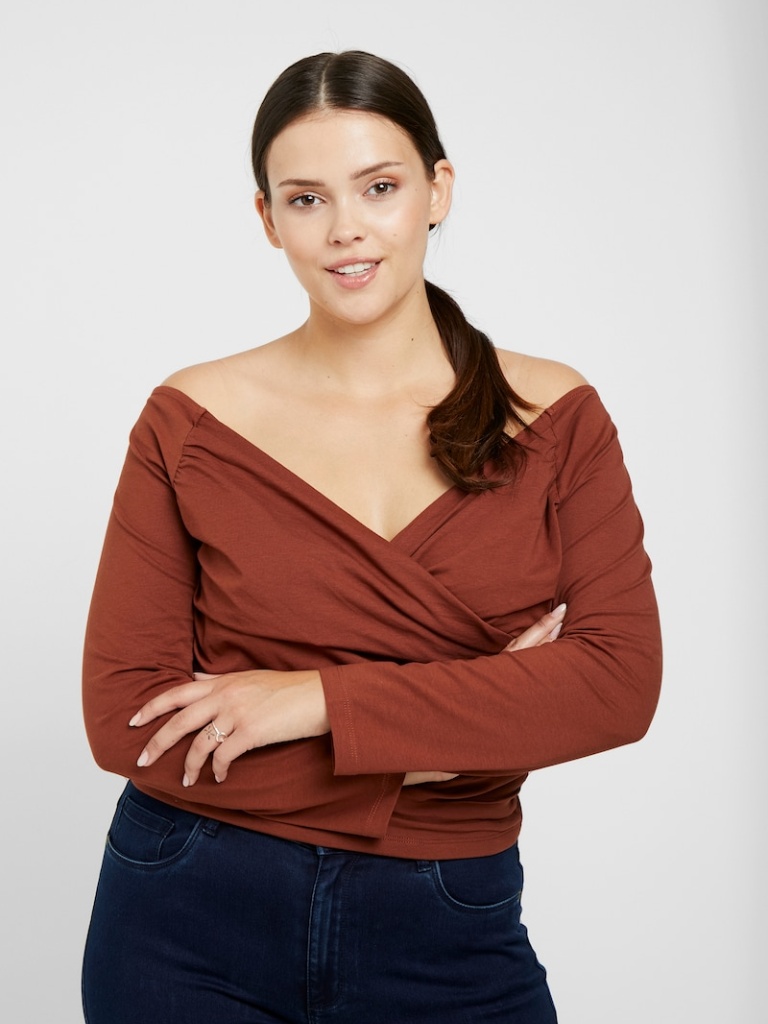
cotton relaxed a long-sleeved with the sleeves down waist length Untucked off-shoulder blouse